Field crop: maize
Growth stage: 1
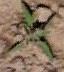
Species: atriplex